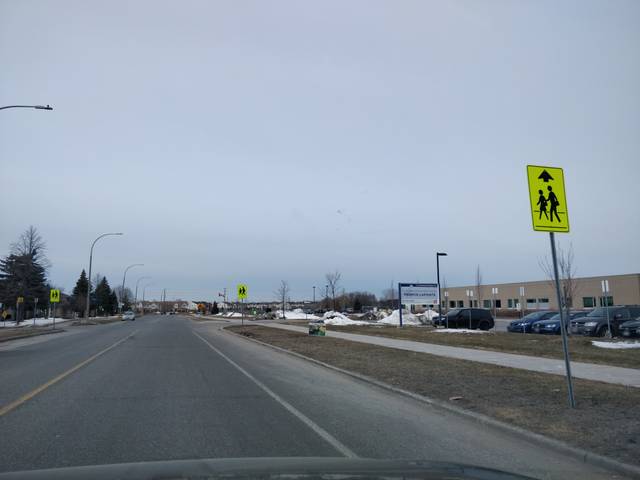
Region: Canada
Coordinates: 45.278, -75.858